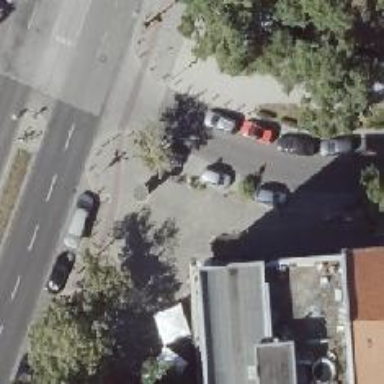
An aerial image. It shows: Asphalt footpath with unmarked crossing.